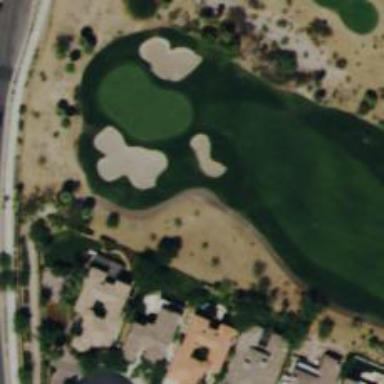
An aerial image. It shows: Path for both road and golf.